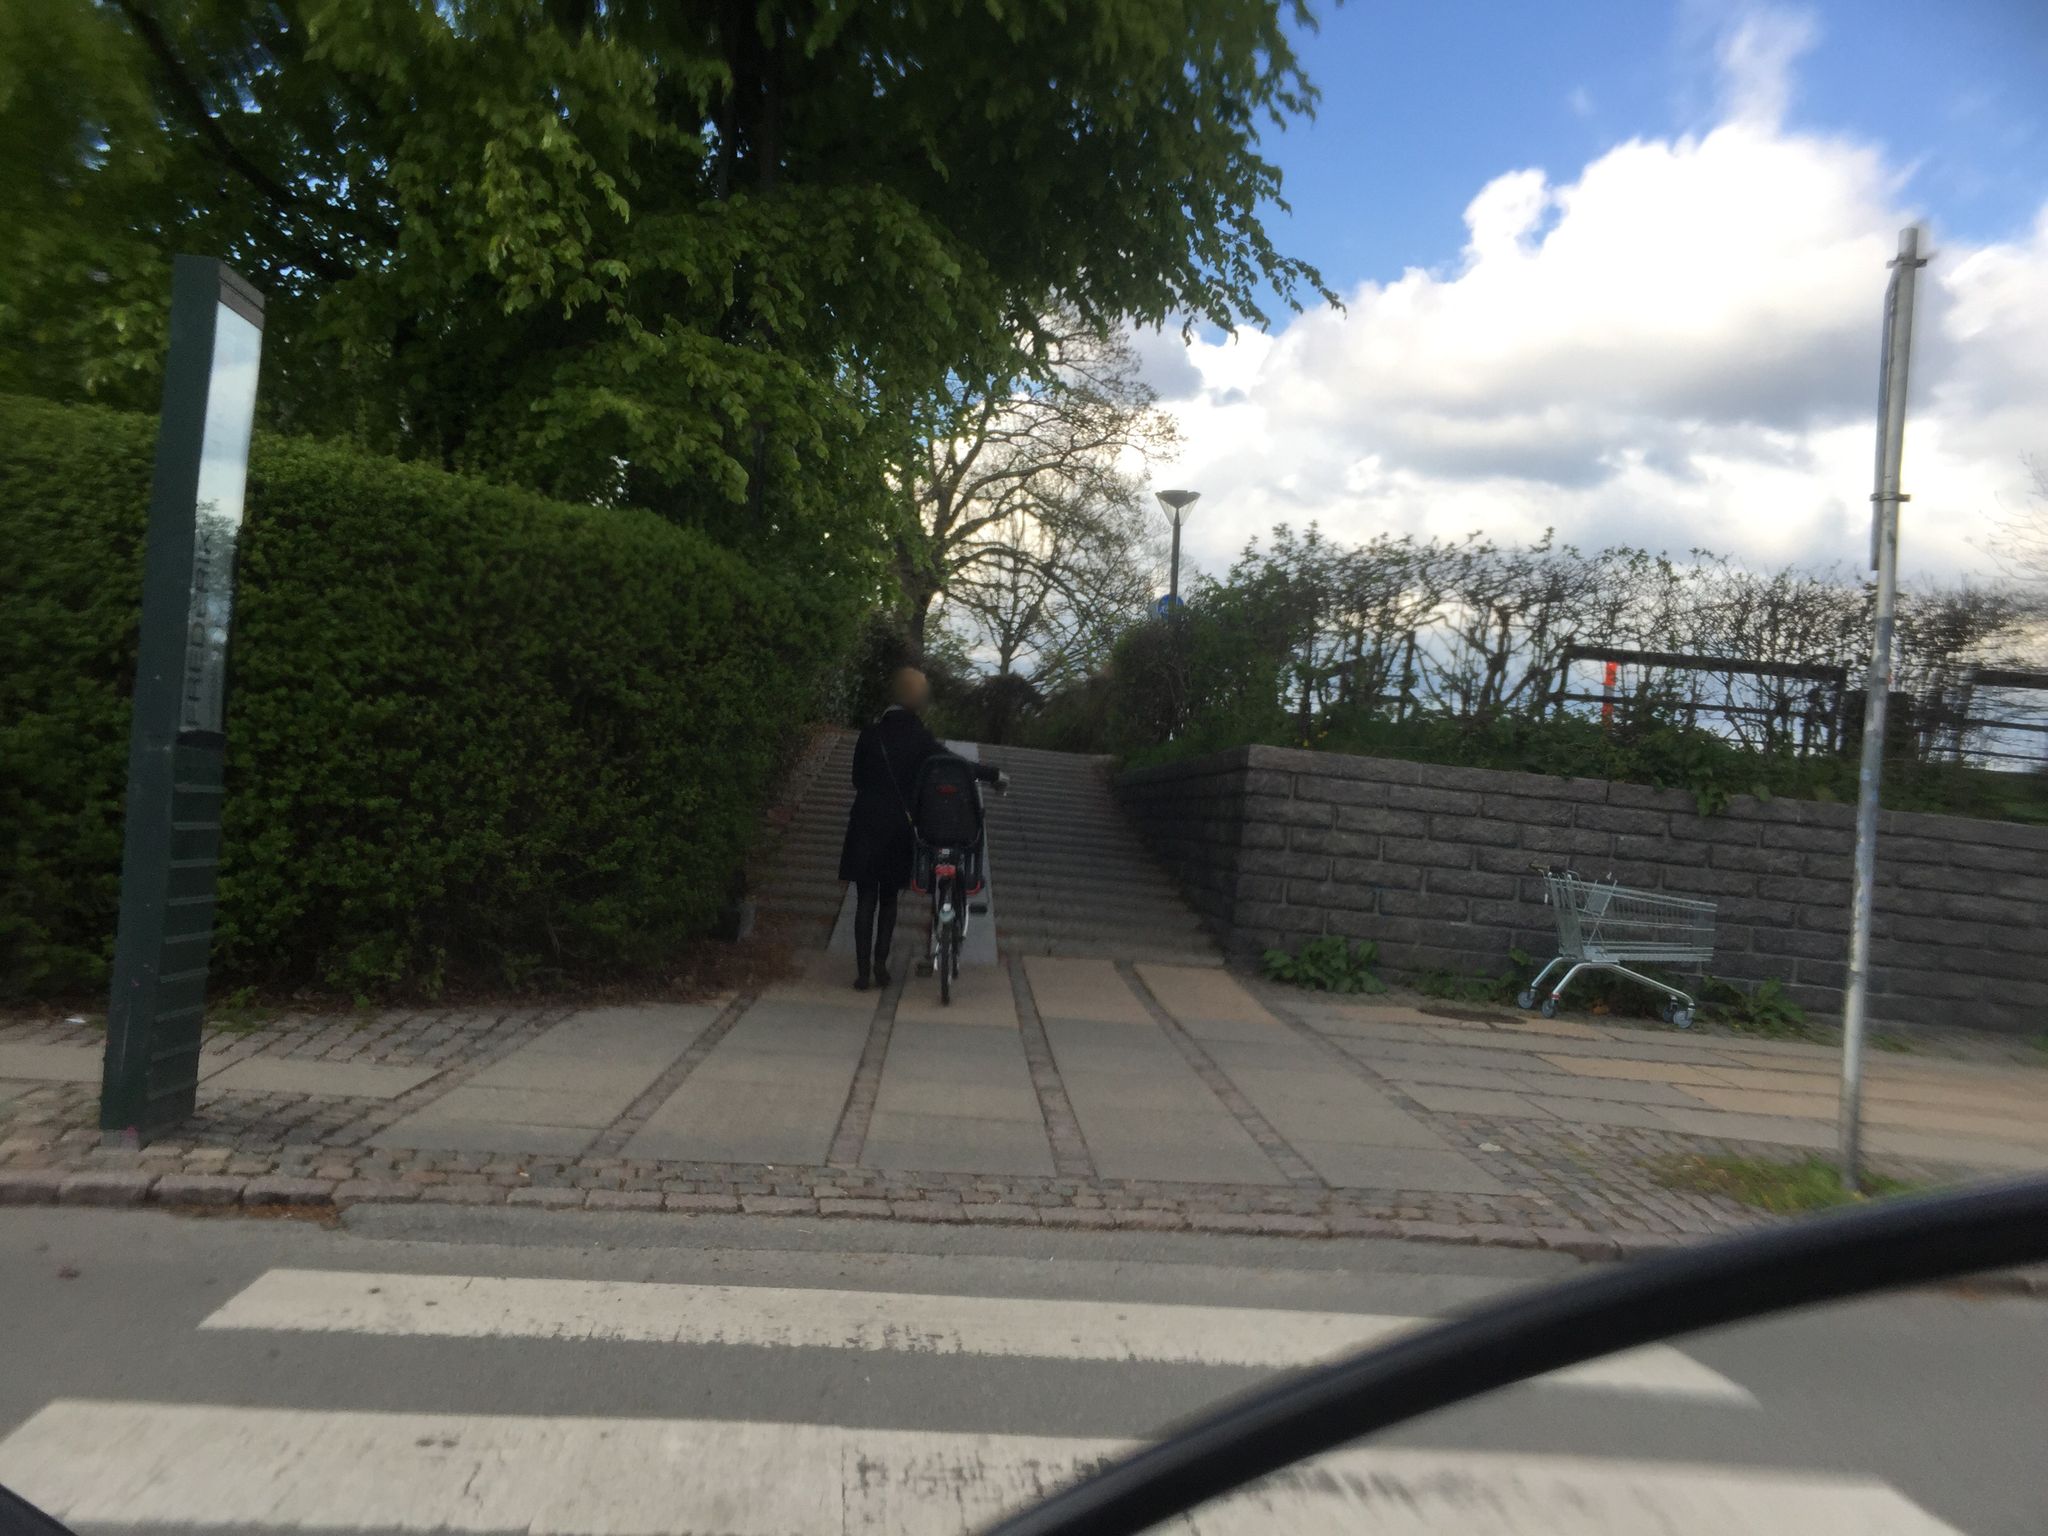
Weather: clear
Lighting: day
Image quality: good
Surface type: walking surface
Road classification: footway, cycleway, steps
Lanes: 2
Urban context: urban centre
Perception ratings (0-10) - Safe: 7.52, Lively: 8.83, Beautiful: 8.65, Boring: 5.24, Depressing: 1.06, Wealthy: 4.13